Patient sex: M
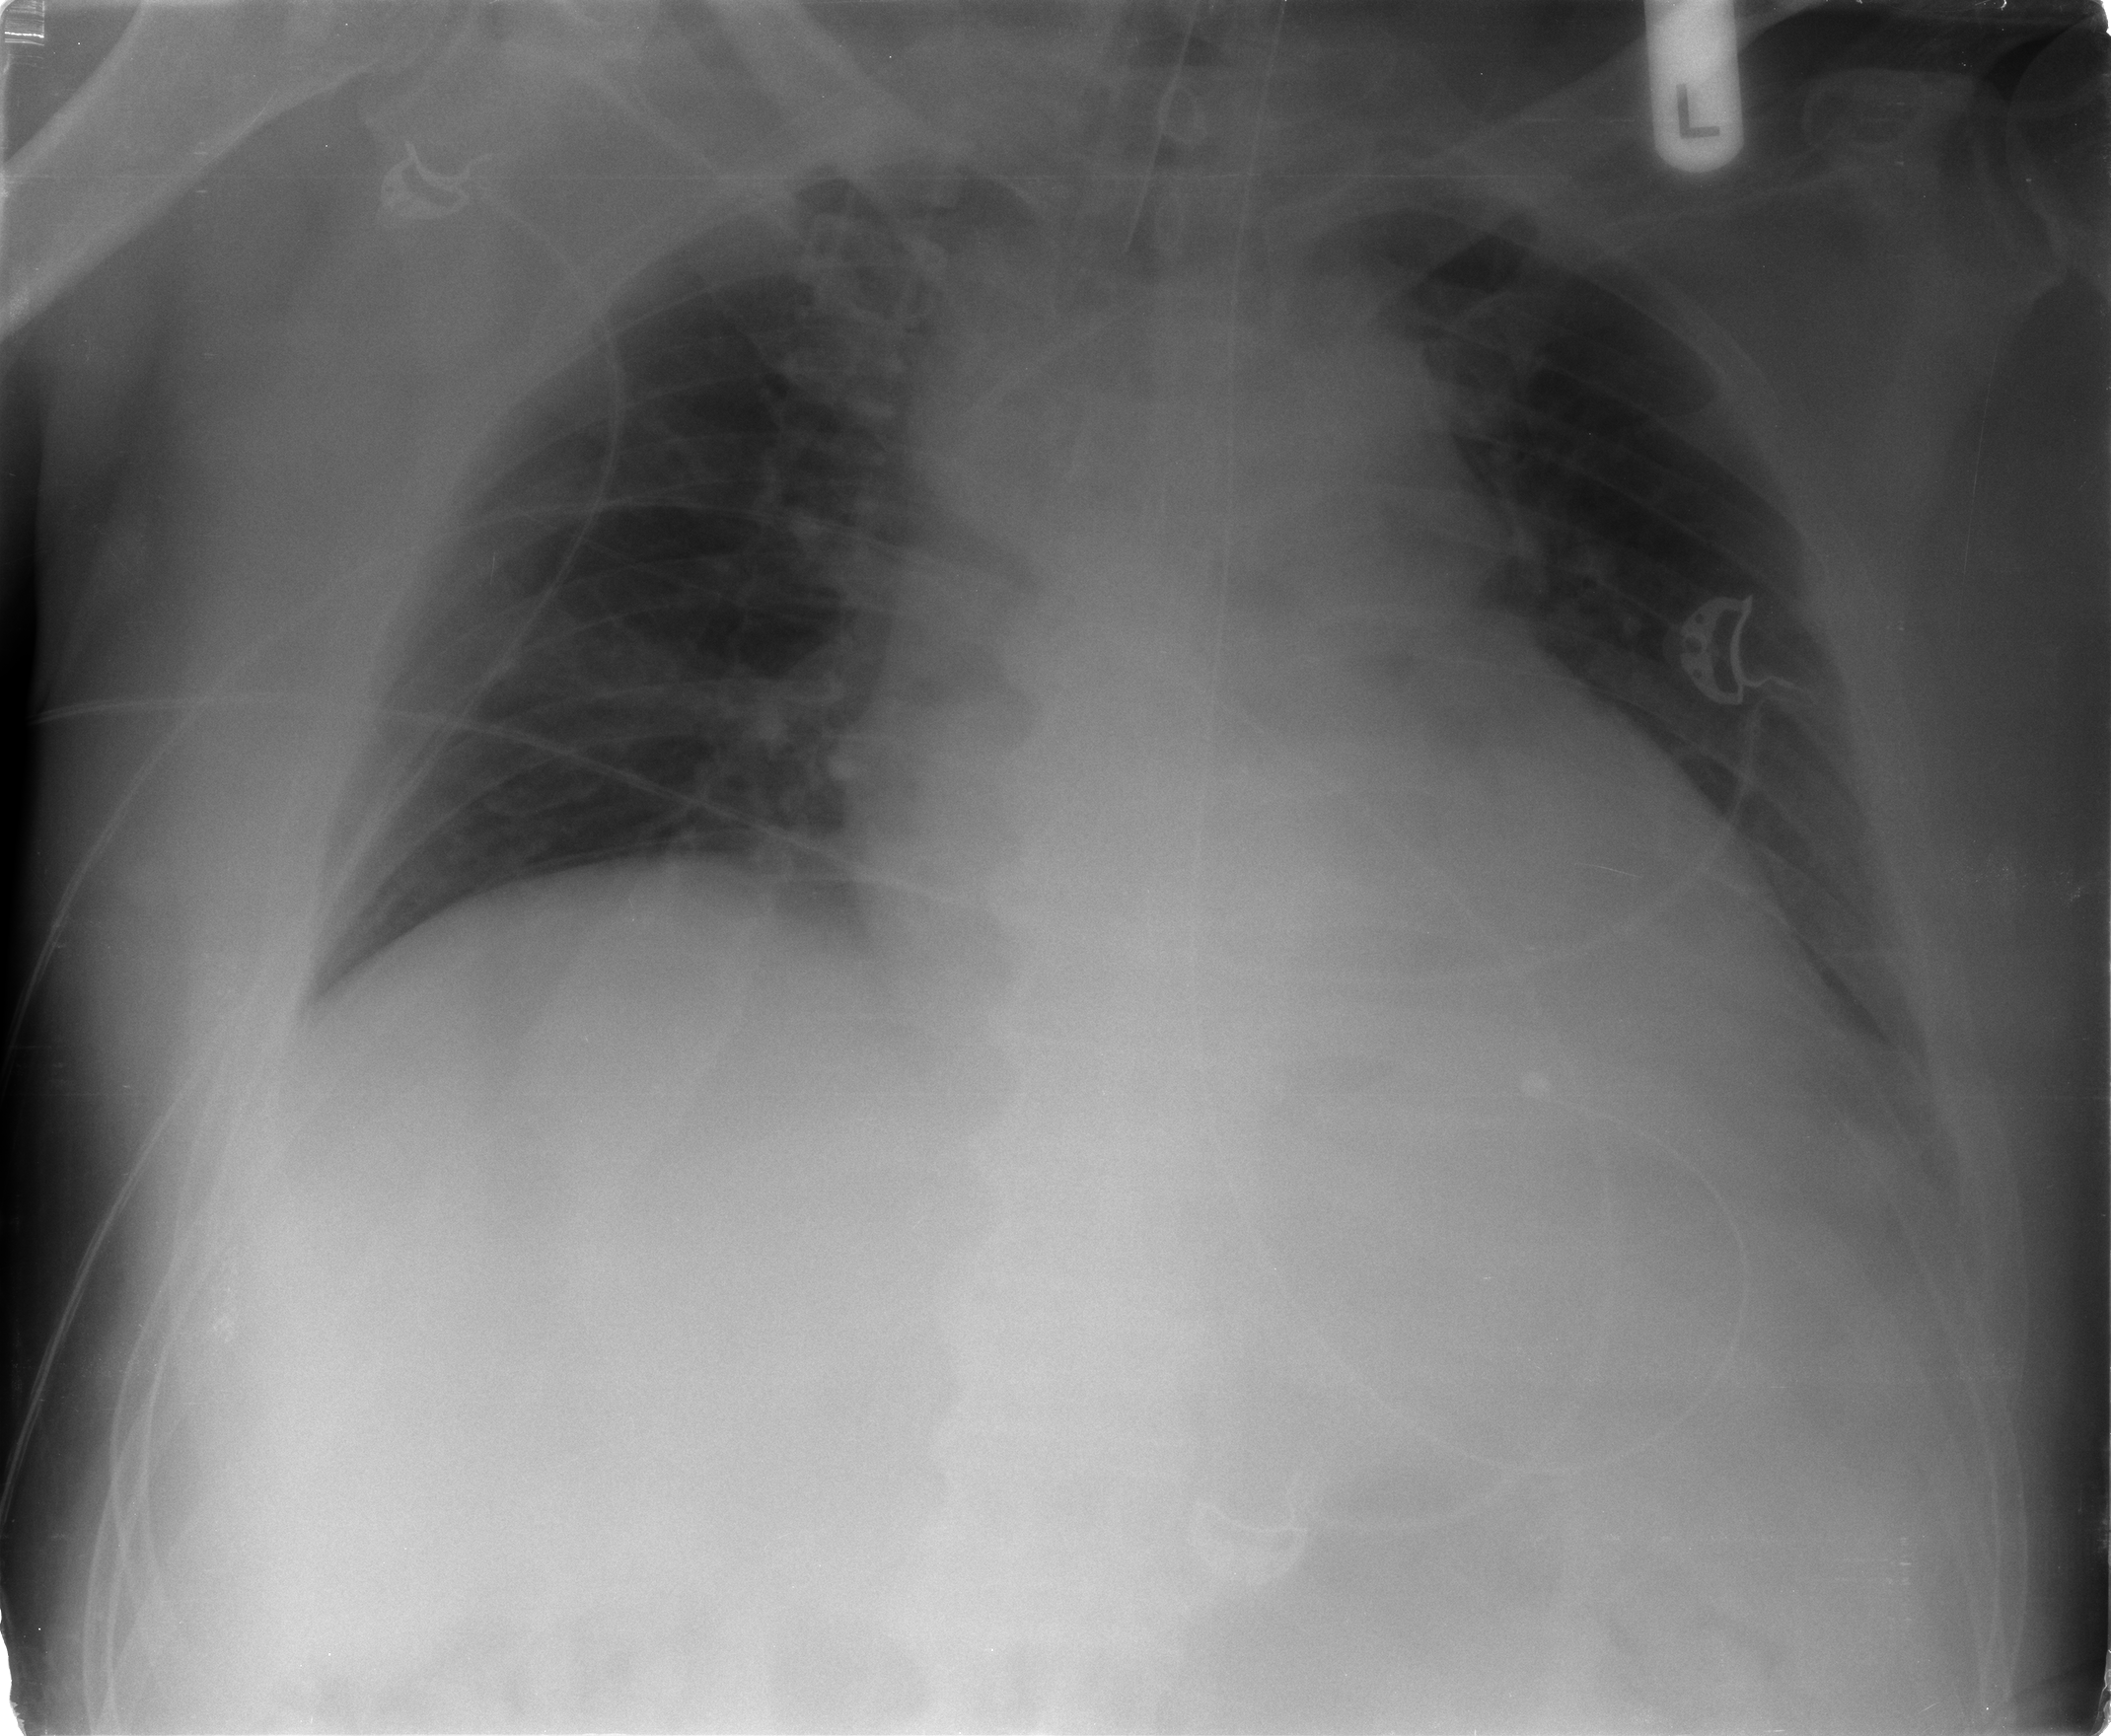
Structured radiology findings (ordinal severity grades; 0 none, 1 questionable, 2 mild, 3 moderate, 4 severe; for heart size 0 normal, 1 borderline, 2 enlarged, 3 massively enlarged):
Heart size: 3
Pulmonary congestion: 1
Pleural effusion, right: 0
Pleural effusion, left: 1
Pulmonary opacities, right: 0
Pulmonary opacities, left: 0
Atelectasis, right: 0
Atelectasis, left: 1